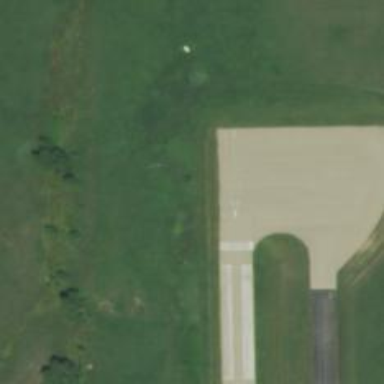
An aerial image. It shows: Runway with displaced threshold at the airport.